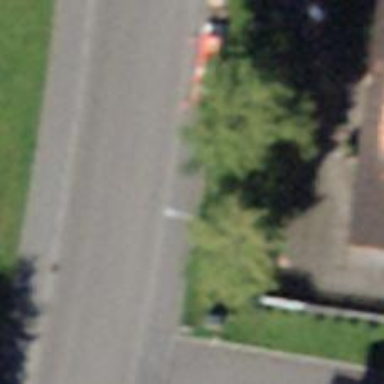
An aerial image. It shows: Bus stop with platform for public transport.